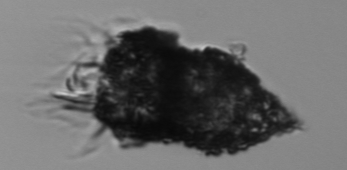
Label: Tintinnopsis